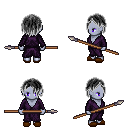
a pixel art fantasy rpg character, female body template, dark elf, purple skin, purple robe, teal pants, gray bangs hairstyle, brown slippers, spear, four views (front, back, left, right), 2x2 character sprite sheet, small pixel art, hard edges, no anti-aliasing